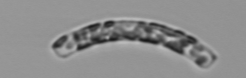
Label: Guinardia_striata